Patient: sex M, age 56
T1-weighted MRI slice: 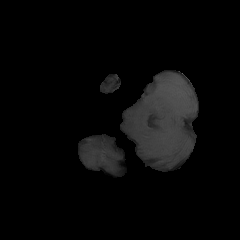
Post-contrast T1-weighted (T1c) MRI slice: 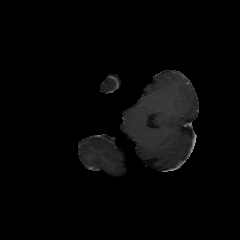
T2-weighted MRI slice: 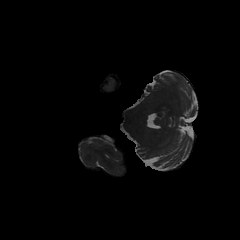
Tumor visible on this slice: no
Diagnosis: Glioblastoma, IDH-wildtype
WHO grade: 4